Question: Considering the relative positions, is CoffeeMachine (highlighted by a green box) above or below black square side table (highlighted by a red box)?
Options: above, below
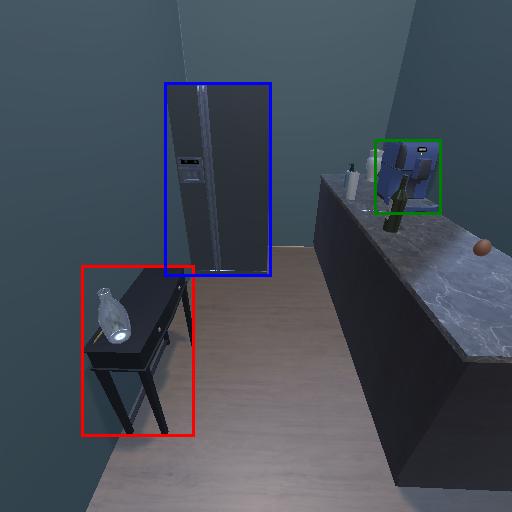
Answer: above